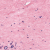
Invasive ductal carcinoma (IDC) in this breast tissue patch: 0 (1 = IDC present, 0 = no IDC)